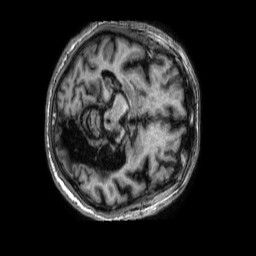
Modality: T1w
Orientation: axial
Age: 70
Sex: male
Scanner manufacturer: philips
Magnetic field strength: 1.5 T
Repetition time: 0.007093 s
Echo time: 0.003209 s